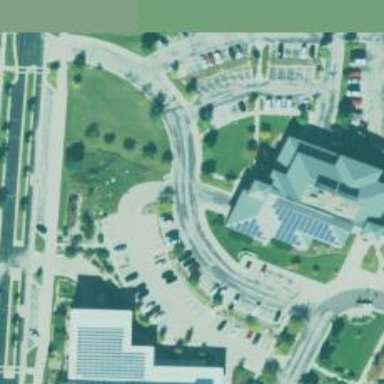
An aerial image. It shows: Public building.